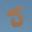
Label: 5